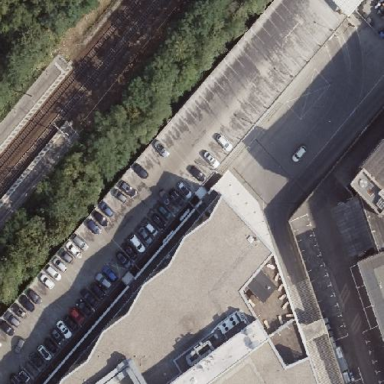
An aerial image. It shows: Multi-storey parking building.